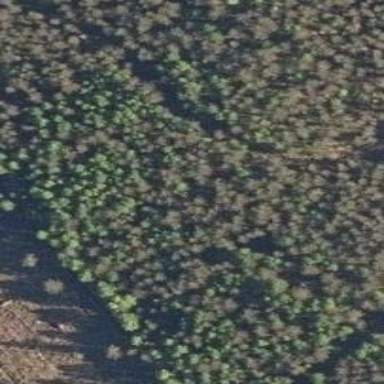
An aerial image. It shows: Woodland consisting mainly of needle-leaved trees.